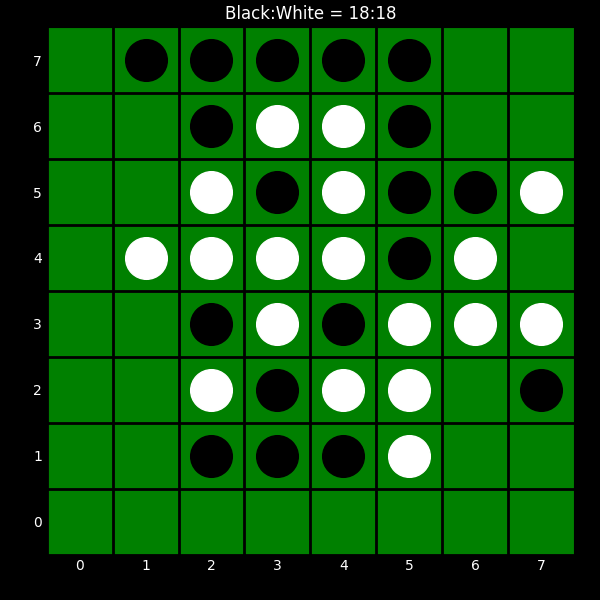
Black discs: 18
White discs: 18